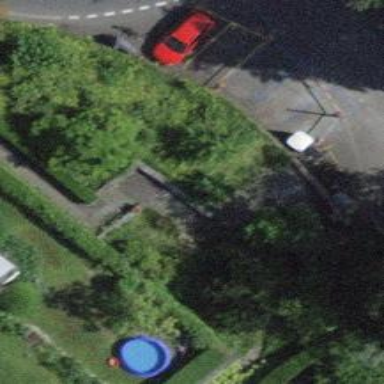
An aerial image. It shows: Car-sharing service available at this location.